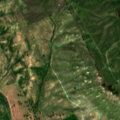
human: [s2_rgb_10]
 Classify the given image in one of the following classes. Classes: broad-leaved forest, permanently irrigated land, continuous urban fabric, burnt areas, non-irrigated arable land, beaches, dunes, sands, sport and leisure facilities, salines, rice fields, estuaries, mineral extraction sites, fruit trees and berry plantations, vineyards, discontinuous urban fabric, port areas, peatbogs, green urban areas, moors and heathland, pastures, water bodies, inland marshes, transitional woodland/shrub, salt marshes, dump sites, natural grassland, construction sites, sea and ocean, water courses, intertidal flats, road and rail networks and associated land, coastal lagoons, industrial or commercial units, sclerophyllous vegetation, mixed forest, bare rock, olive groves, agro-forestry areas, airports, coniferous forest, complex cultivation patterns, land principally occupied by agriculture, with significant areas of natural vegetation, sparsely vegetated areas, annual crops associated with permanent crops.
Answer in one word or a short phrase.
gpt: non-irrigated arable land, olive groves, agro-forestry areas